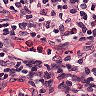
Metastatic tissue present: no